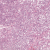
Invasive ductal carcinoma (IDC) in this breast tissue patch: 0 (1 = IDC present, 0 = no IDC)